The image folds the raw vibration samples of a bearing signal into a 2-D grayscale square (signal-to-image encoding). Determine the bearing's health state. Answer with exactly one of: normal, inner_race, outer_race, ball.
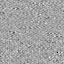
Answer: inner_race